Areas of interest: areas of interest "Baiyuquan Poly Grand Theatre (Riyue Avenue Branch)"
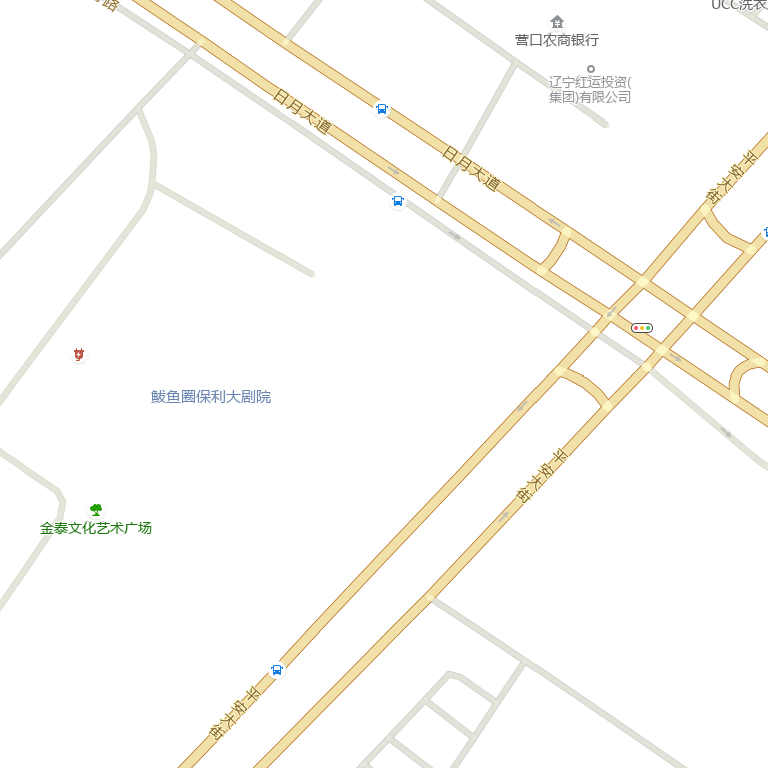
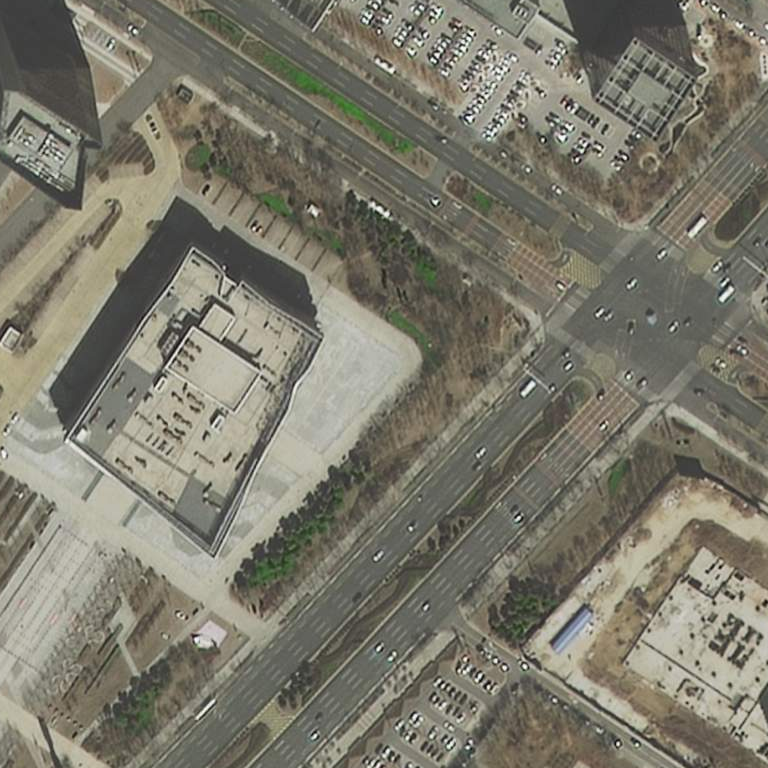